Question: In WebStorm I want to hide the toolbar that appears on html files at the top. It shows the html selectors and ids drill down. I've circled it in the below picture...

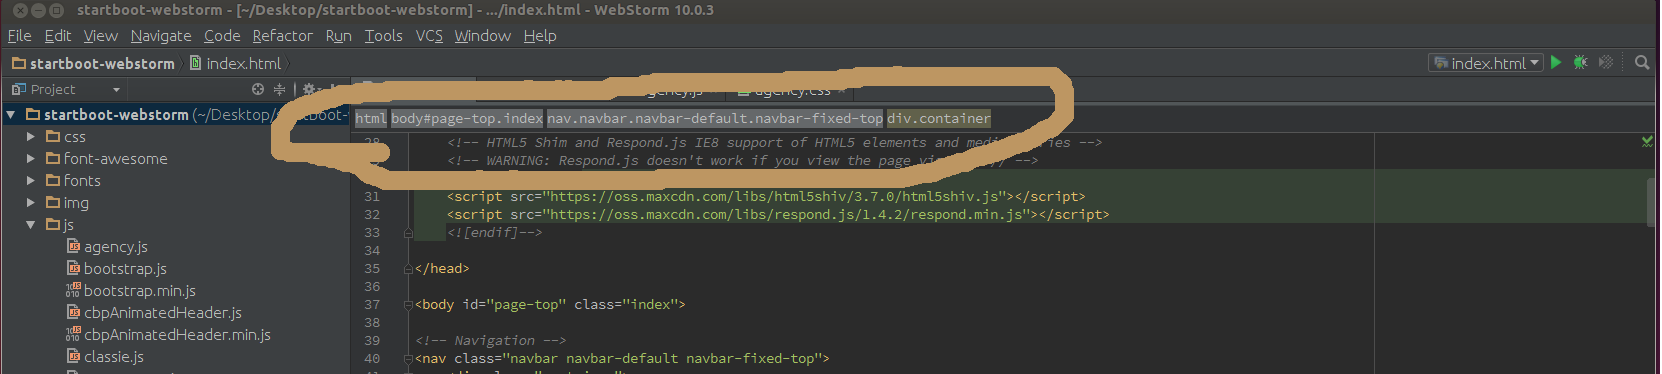
Answer: Go to File -> Settings or press Ctr+Alt+S on windows. Then go to Editor-> General -> Appearance.
Then on the right side of the panel uncheck "Show HTML breadcrumbs(...)" line. Then restart the IDE to take effect.